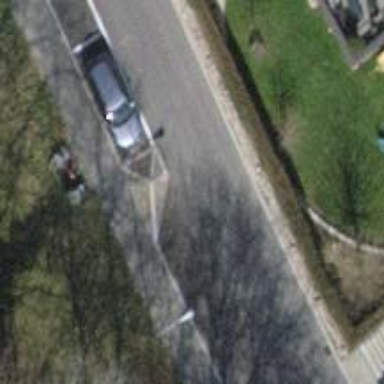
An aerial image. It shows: Traffic calming feature called choker.